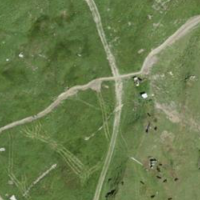
EUNIS habitat code: 26
Species observed at this site:
Parnassia palustris
Gymnadenia conopsea